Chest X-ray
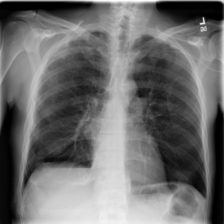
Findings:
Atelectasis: negative
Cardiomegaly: negative
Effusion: negative
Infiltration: negative
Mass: negative
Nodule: negative
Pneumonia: negative
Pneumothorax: negative
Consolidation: negative
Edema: negative
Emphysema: negative
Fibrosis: negative
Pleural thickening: negative
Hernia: negative